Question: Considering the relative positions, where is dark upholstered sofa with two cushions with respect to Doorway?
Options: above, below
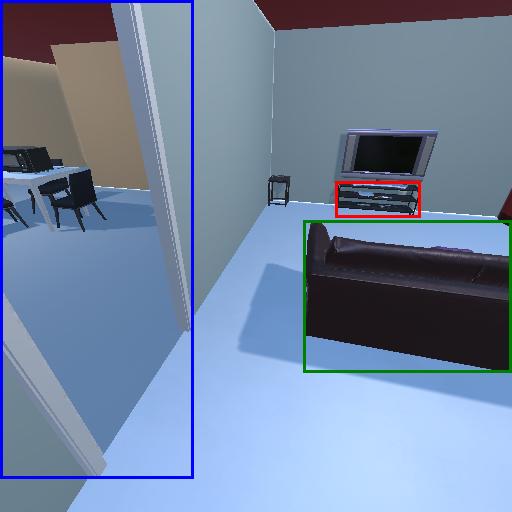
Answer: above